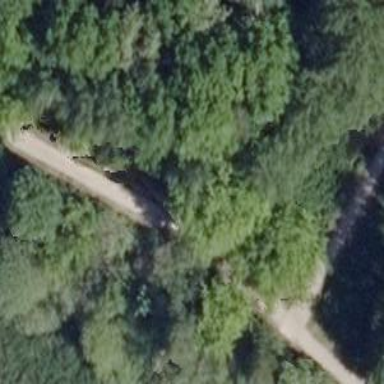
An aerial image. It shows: Path.